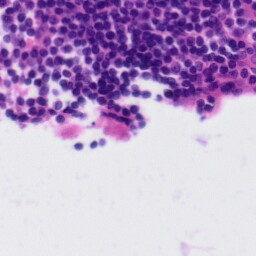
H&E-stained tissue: Tonsil